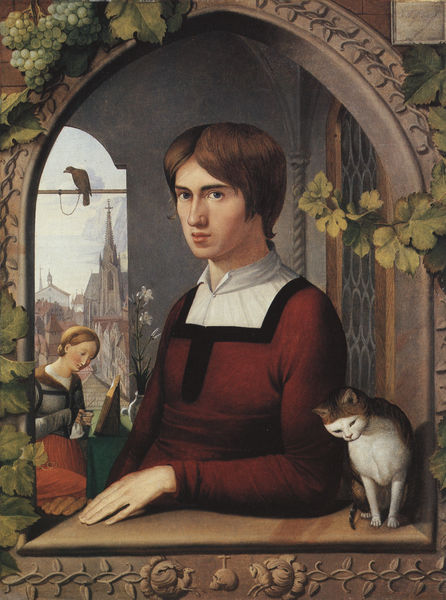
Titel: Franz Pforr
Künstler: Friedrich Overbeck
Standort: Berlin
Institution: Alte Nationalgalerie
Schlagwörter: blätter, falke, gemälde, hand, himmel, laub, mann, schatten, vogel, weiß, frauen, grün, kirchturm, menschen, mädchen, stadt, ausschnitt, blume, blumen, braun, fenster, frau, frisur, glas, grau, haar, hintergrund, kleid, licht, orange, straße, tisch, tür, ausblick, dach, haus, rot, tier, tiere, weg, hemd, jacke, wand, arm, gesicht, kragen, mensch, pelz, rahmen, portrait, porträt, spiegel, tischdecke, tischtuch, öl, häuser, zweige, brüstung, gitter, kirche, pfad, gewand, haare, klassizismus, pflanze, brustbild, gotik, turm, ranken, trauben, vase, fell, aussicht, balkon, bogen, man, kette, dorf, dächer, mauer, rundbogen, romantik, steg, wein, handarbeit, nähen, lesen, ornamente, verzierung, strauss, stuck, sticken, junge, ellenbogen, nazarener, jackett, selbstporträt, tor, katze, doppelporträt, offen, knabe, buch, durchblick, dom, zweig, haustier, kater, lilie, pult, ranke, kätzchen, schmusen, sims, jüngling, gesims, halbportrait, halbportät, efeu, pforte, weintrauben, fensterglas, fensterscheibe, glasfenster, spitzbogen, rotbraun, stadtlandschaft, siedlung, weinlaub, traube, weinblätter, weintraube, rabe, lilien, rebe, reben, weinranken, maria, schwind, butzenscheiben, fenstersims, kicrhe, verkündigung, weinranke, unschuld, geäude, schnurren, overbeck, krähe, handarbeiten, trauebn, lilienstrauß, lzweig, nazaren